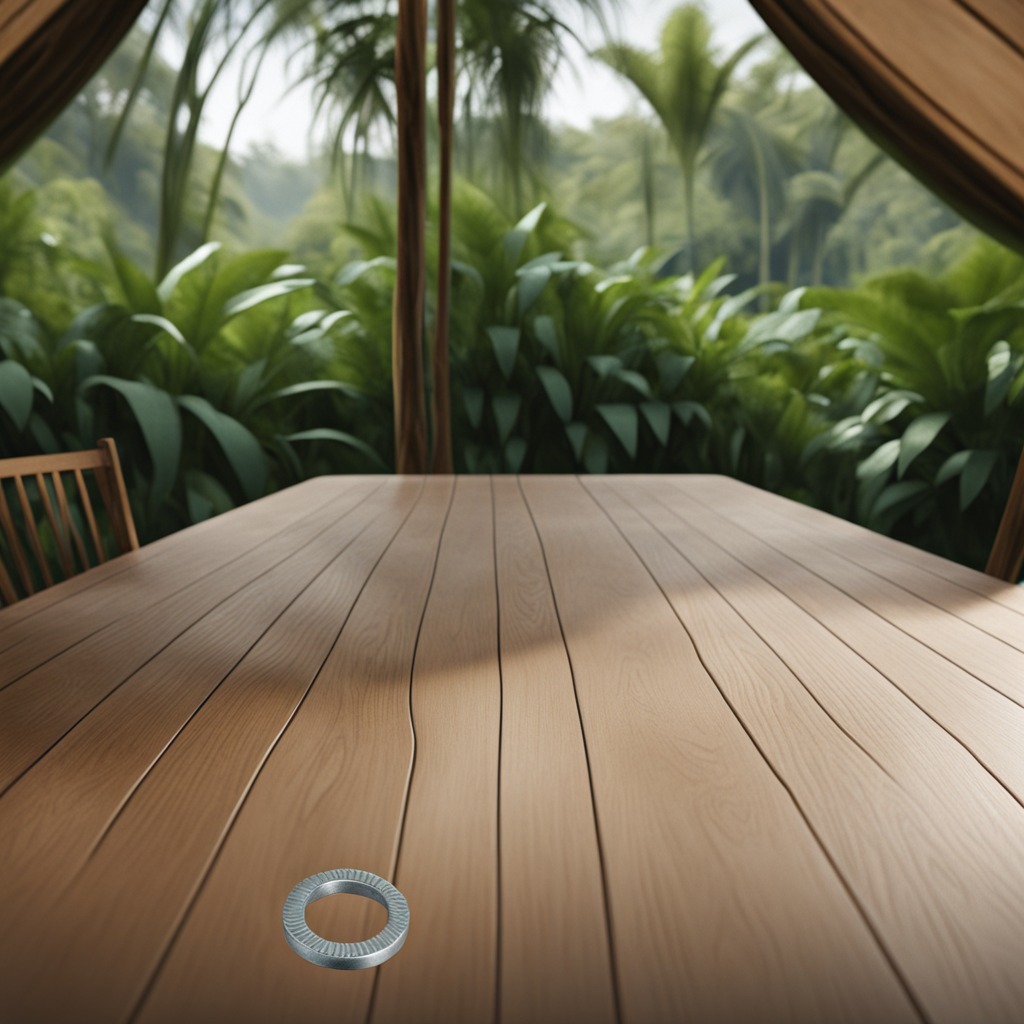
A flat metal washer lying on a clean wooden table inside a jungle field workshop tent humid ambient light worn but